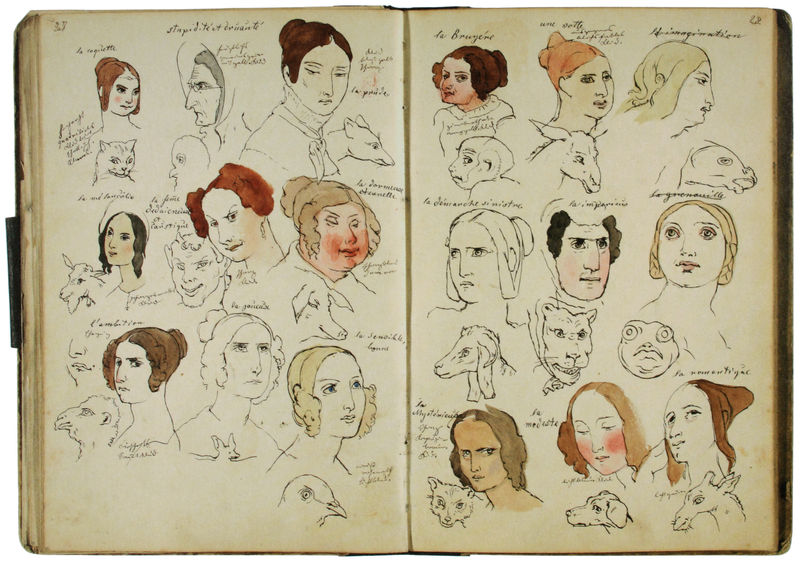
Titel: Physiognomische Tier-Mensch-Studien
Künstler: Gabriel von Max
Standort: München
Institution: Städtische Galerie im Lenbachhaus
Schlagwörter: feder, kopf, vogel, weiß, frauen, gelb, menschen, ocker, braun, bunt, damen, frau, frisur, frisuren, haar, köpfe, mund, nase, profil, schwarz, skizze, zeichnung, blick, hund, rot, tier, tiere, haube, alt, blond, gesichter, jung, augen, gesicht, taube, portrait, porträt, vögel, haare, scheitel, esel, affe, japan, schrift, wangen, papier, umrisse, ente, studie, linien, ausdruck, karikatur, dichter, mimik, aqarell, gauguin, foto, fett, hochsteckfrisuren, katze, laviert, lamm, schaf, schwein, buch, porträts, seite, karrikatur, brille, strich, beschriftung, koloriert, bleistift, allegorie, bildnisse, portraits, tinte, typen, buchseite, studien, biedermeier, fisch, karpfen, seiten, fuchs, teufel, gesichtsausdruck, löwe, färbung, skizzenbuch, katzen, entwürfe, skizzen, bemalung, buchseiten, eule, mienen, ziege, frosch, handschrift, beschreibung, bezeichnung, federzeichnung, zeichnungen, kamel, vergleich, zeichnng, coloriert, studen, tierköpfe, beschreibungen, ratte, buchmalerei, doppelseite, puma, karikaturen, lama, grimm, physiognomie, paginierung, ethnologie, gesicher, frauenköpfe, tierisch, physionomie, giraffe, vergleiche, keichnung, ludwig emil grimm, roccoko, tudien, vohgel, kopfmalereu, strenge frauen, mäuserich, augenstudie, ohrenstudie, skizzenbuch mit kopf- und frisurstudien, köpfe von menschen und tieren, männger, gesichst, ethnie, fuchst